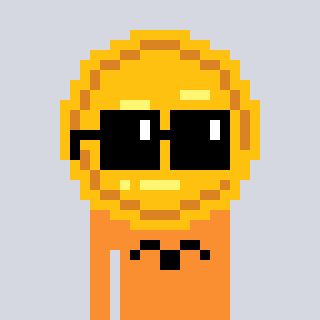
a pixel art character with square black sunglasses, a medal-shaped head and a orange-colored body on a cool background